Question: I do not understand why the code below is ordered like the one in the picture.
Each "li" group should order one after another, so the next li should locate below the processor li.
'''
<li id="2" class="option">
<img class="profile_image" style="width:50px; height:50px; float:left; margin-right:6px;" src="http://www.emperor-penguin.com/penguin-chick.jpg" alt="prov kot"/>
<span class="name" style="padding-left:42px;">
euglen laknori
</span>
<br/>
euglen.laknori
</li>
<li id="2" class="option">
<img class="profile_image" style="width:50px; height:50px; float:left; margin-right:6px;" src="http://www.emperor-penguin.com/penguin-chick.jpg" alt="prov kot"/>
<span class="name" style="padding-left:42px;">
euglen laknori
</span>
<br/>
euglen.laknori
</li>
<li id="2" class="option">
<img class="profile_image" style="width:50px; height:50px; float:left; margin-right:6px;" src="http://www.emperor-penguin.com/penguin-chick.jpg" alt="prov kot"/>
<span class="name" style="padding-left:42px;">
euglen laknori
</span>
<br/>
euglen.laknori
</li>
<li id="2" class="option">
<img class="profile_image" style="width:50px; height:50px; float:left; margin-right:6px;" src="http://www.emperor-penguin.com/penguin-chick.jpg" alt="prov kot"/>
<span class="name" style="padding-left:42px;">
euglen laknori
</span>
<br/>
euglen.laknori
</li>
<li id="2" class="option">
<img class="profile_image" style="width:50px; height:50px; float:left; margin-right:6px;" src="http://www.emperor-penguin.com/penguin-chick.jpg" alt="prov kot"/>
<span class="name" style="padding-left:42px;">
euglen laknori
</span>
<br/>
euglen.laknori
</li>
<li id="2" class="option">
<img class="profile_image" style="width:50px; height:50px; float:left; margin-right:6px;" src="http://www.emperor-penguin.com/penguin-chick.jpg" alt="prov kot"/>
<span class="name" style="padding-left:42px;">
euglen laknori
</span>
<br/>
euglen.laknori
</li>
'''
Groups should not order like this!

Any idea how to do this?
Thanks
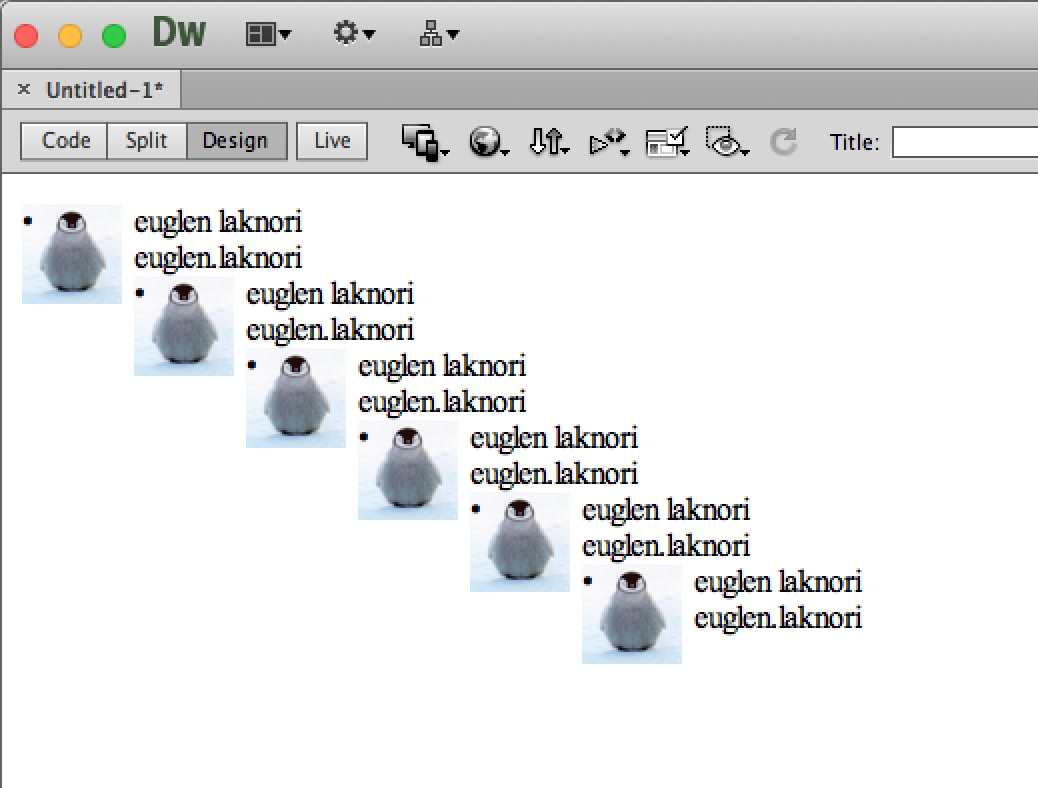
Answer: <URL>.
Something like this
'''
<li class="option">
<img class="profile_image" style="width:50px; height:50px; float:left; margin-right:6px;" src="http://www.emperor-penguin.com/penguin-chick.jpg" alt="prov kot"/>
<span class="name" style="padding-left:42px;">
euglen laknori
</span>
<br/>
euglen.laknori
</li>
<li class="option">
<img class="profile_image" style="width:50px; height:50px; float:left; margin-right:6px;" src="http://www.emperor-penguin.com/penguin-chick.jpg" alt="prov kot"/>
<span class="name" style="padding-left:42px;">
euglen laknori
</span>
<br/>
euglen.laknori
</li> ...... // other lis
'''
'''
.option{
clear: right;
}
'''
Avoid using ids unless it is important. And always avoid same ids in one html page.